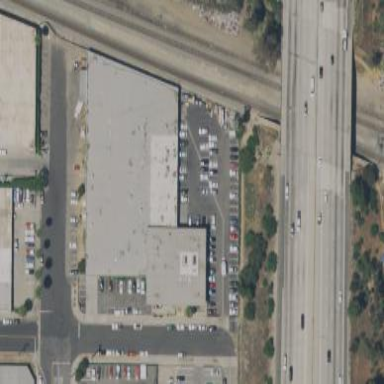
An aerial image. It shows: Industrial building.